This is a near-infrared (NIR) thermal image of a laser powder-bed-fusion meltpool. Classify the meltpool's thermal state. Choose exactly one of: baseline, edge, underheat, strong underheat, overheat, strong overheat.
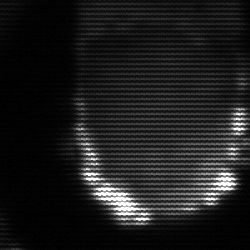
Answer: baseline